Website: home-depot
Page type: customer-info-address
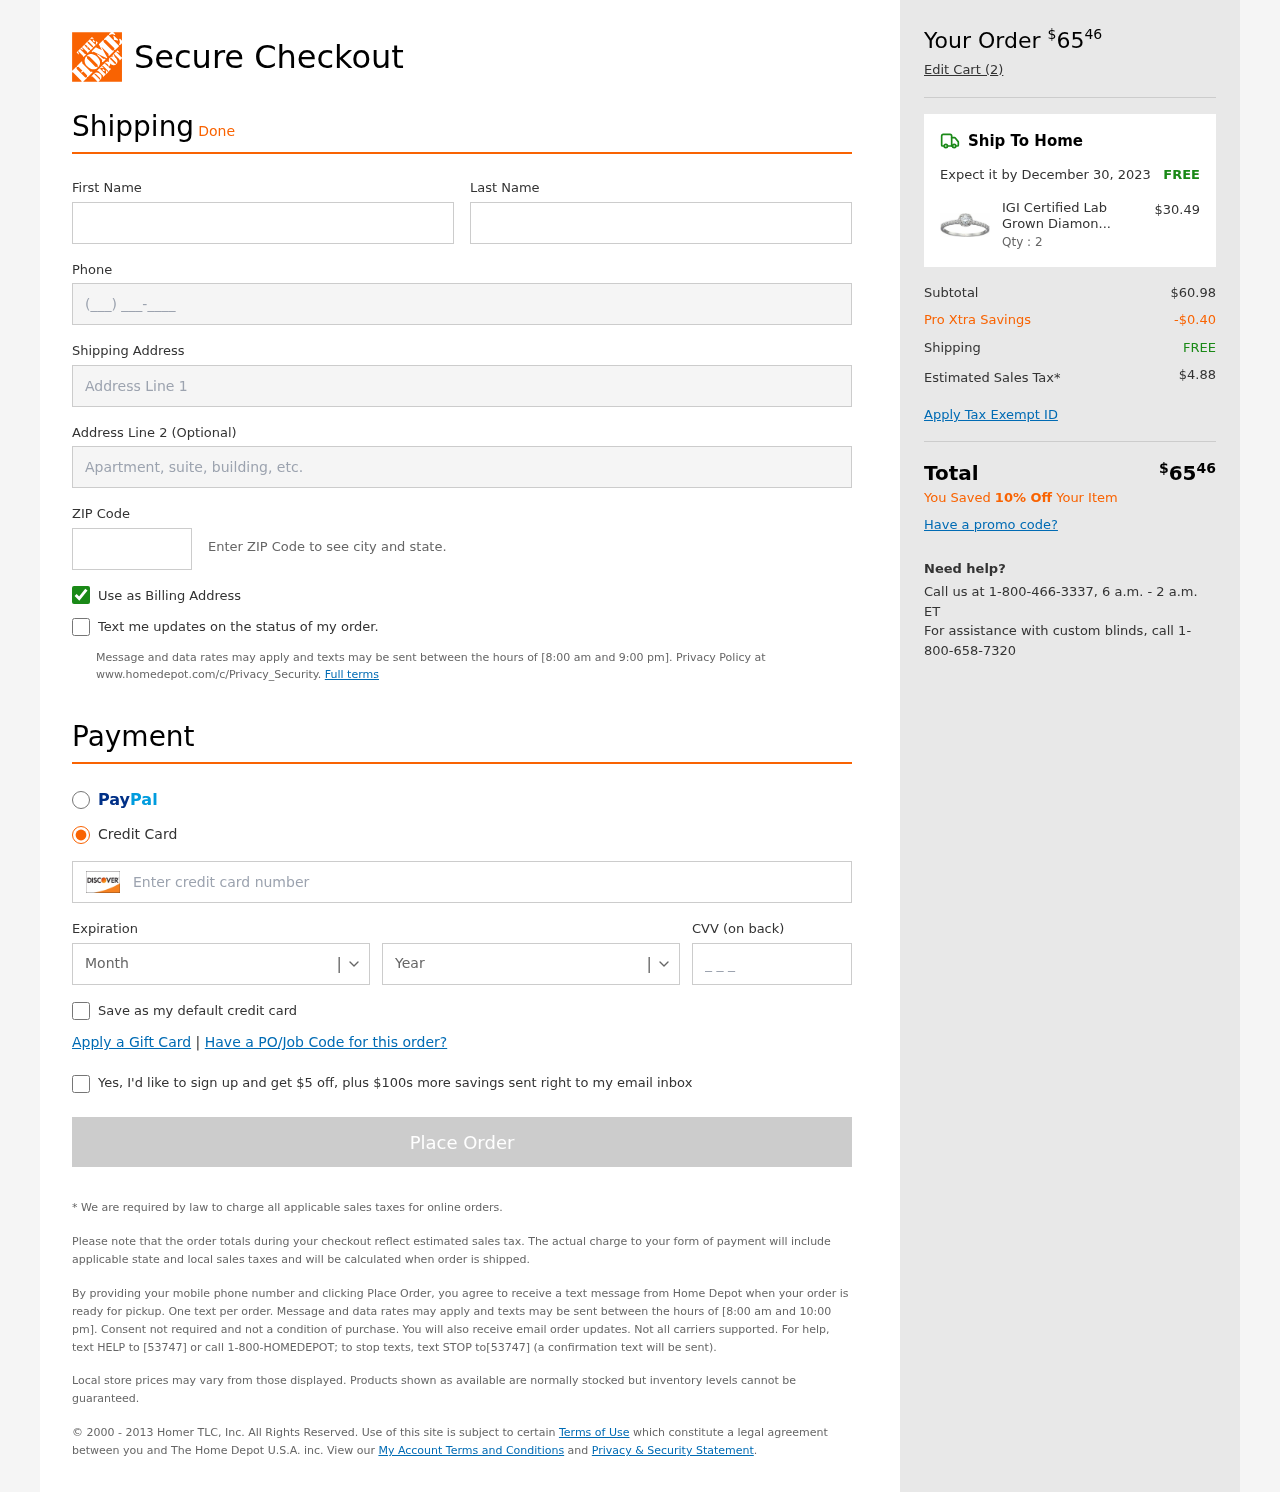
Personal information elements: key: PII_CARD_CVV
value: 684
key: PII_CARD_EXPIRY_MONTH
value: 12
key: PII_CARD_EXPIRY_YEAR
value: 30
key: PII_CARD_NUMBER
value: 6011 7592 6078 9263
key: PII_FIRSTNAME
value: Jennifer
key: PII_LASTNAME
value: Meyer
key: PII_PHONE
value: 4519475026
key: PII_POSTCODE
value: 88736
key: PII_STREET
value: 3398 Amy Expressway
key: PII_STREET2
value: Suite 339
Product elements: key: PRODUCT1_NAME
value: IGI Certified Lab Grown Diamond Halo Engagement Ring in 14k White Gold (1/2 CT.TW., I-J Color, SI1-S
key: PRODUCT1_PRICE
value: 30.49
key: PRODUCT1_QUANTITY
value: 2
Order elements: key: ORDER_TOTAL
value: $6546
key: ORDER_NUM_ITEMS
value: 2
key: ORDER_DELIVERY_DATE
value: December 30, 2023
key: ORDER_SHIPPING_COST
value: FREE
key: ORDER_SUBTOTAL
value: $60.98
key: ORDER_DISCOUNT
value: -$0.40
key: ORDER_SHIPPING_COST2
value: FREE
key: ORDER_TAX
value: $4.88
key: ORDER_TOTAL2
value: $6546
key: ORDER_SAVINGS_MESSAGE
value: You Saved 10% Off Your Item